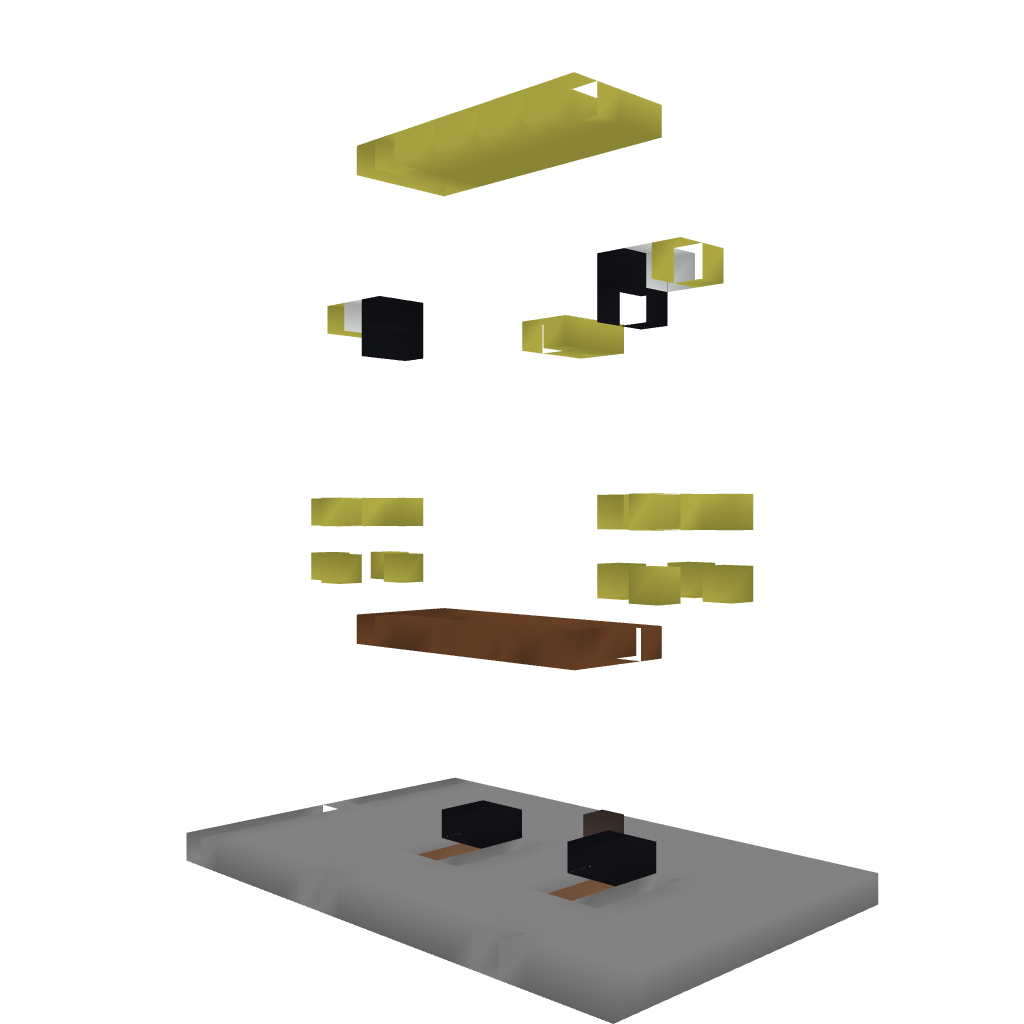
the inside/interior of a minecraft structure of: SpongeBob SquarePants